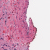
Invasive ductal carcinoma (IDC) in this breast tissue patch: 0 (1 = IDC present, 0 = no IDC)